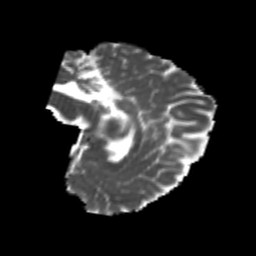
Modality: MD
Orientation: sagittal
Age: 22
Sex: female
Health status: healthy
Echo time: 0.074 s